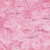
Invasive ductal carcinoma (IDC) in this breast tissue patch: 0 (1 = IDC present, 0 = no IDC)